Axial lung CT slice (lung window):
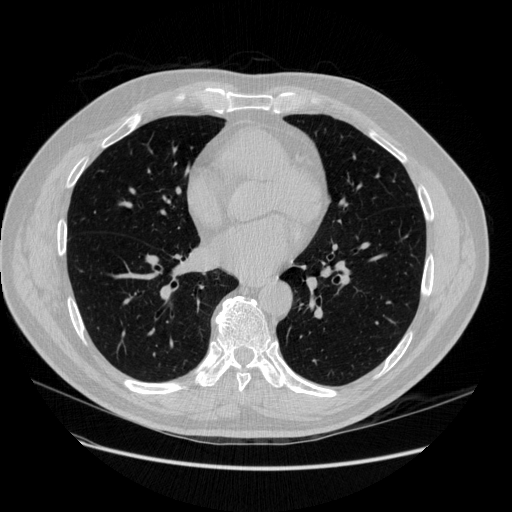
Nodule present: no